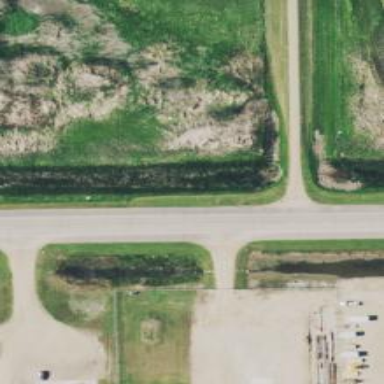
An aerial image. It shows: Asphalt road classified as primary highway.